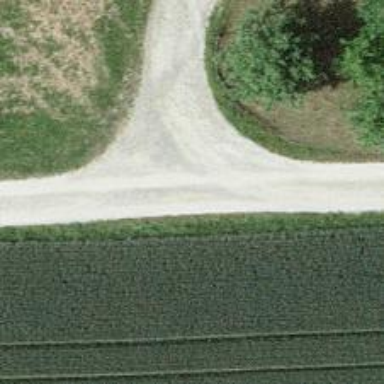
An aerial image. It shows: Well-maintained track road with grade 1 tracktype.